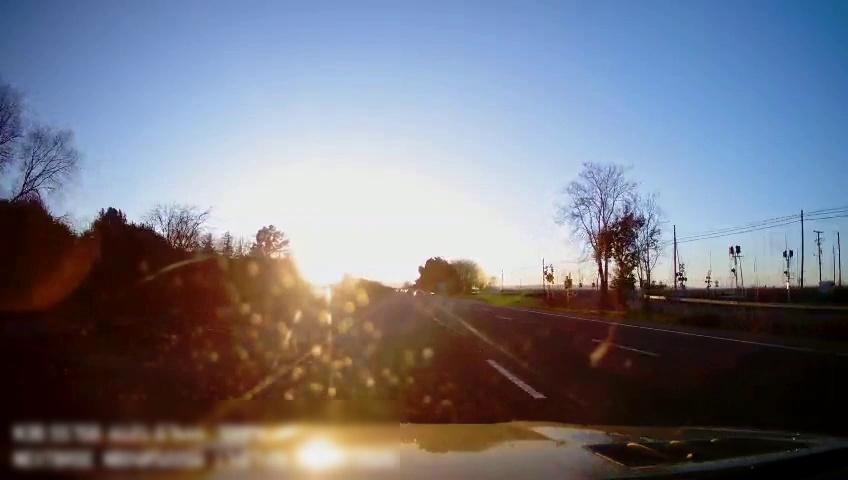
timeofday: Day
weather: Sunny
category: Drivable Space
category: Vehicles | Car
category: Lanes | Alternate Lane
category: Lanes | Current Lane
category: Lanes | Current Lane
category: Lanes | Alternate Lane